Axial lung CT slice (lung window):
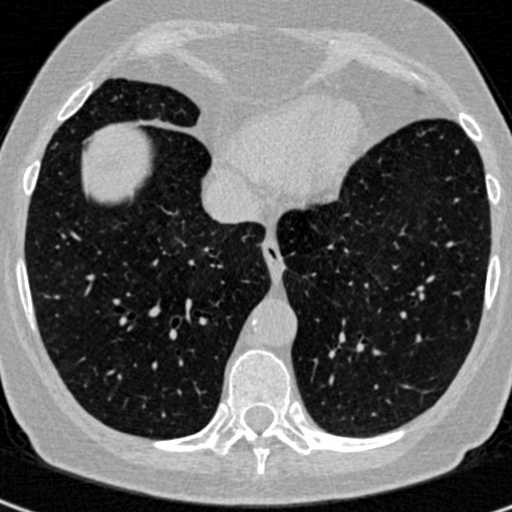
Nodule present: no